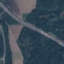
Label: Highway